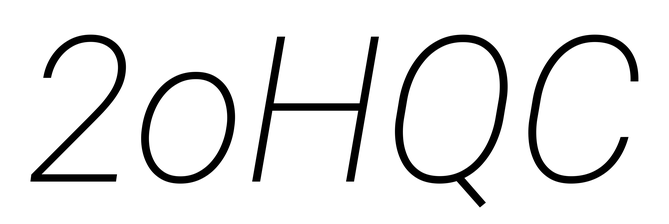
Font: Roboto-Italic_ExtraLight_Italic